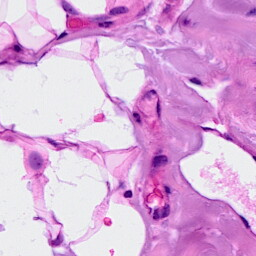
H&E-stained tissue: Breast